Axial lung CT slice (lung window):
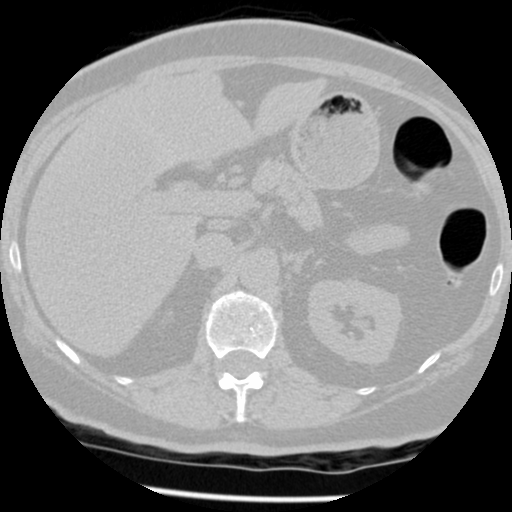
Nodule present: no